Question: I have a php array in which there are two keys i have to consider while sorting, if count of two users is same then consider another key for those values.
Ex.
'''
$result = $client->getTopUsers();
for($i = 0; $i < count($result); $i++)
{
if($result[$i]['count'] == $result[$i + 1]['count'])
{
if($result[$i + 1]['liked'] > $result[$i]['liked'])
{
$result[$i + 1]['rank'] = $i-2;
$result[$i]['rank'] = $i + 1;
} else
{
$result[$i]['rank'] = $i;
}
} else
{
$result[$i]['rank'] = $i;
}
$result[$i]['rank'];
}
'''
In above picture, count of last 2 entries is same so i want my rank to be according liked_count.This is what i have tried so far but i am not getting the result("RANK") as expected.
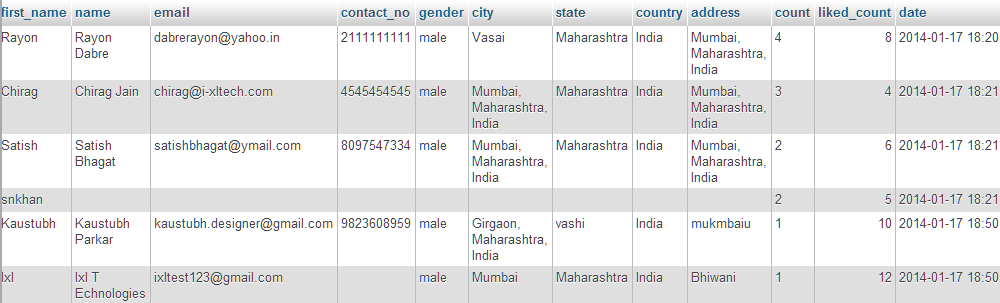
Answer: Use in your query, no need to sort the data in PHP code, See below example
'''
SELECT *
FROM users u
ORDER BY u.count DESC, u.liked_count DESC
'''
Its giving me something like this,